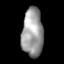
Tissue: lung
Cell type: T cells
Senescence score: 0.2171
Nuclear area (px): 1007
Mean DAPI intensity: 155.769